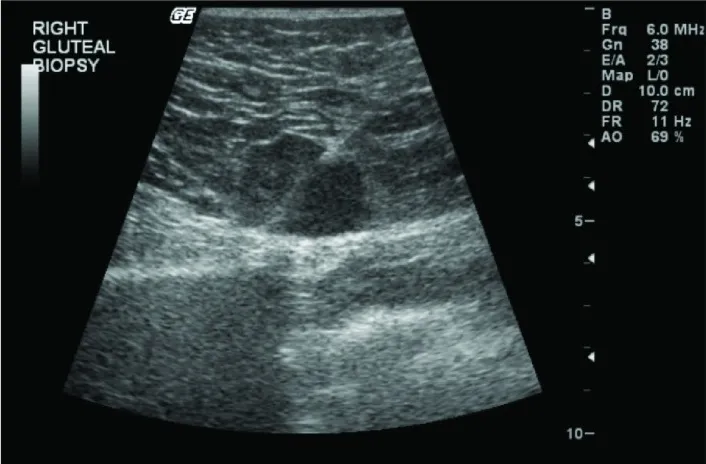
A. US guided right gluteal mass full-core biopsy with an 18-gauge BioPince.
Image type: radiology (ultrasound)